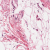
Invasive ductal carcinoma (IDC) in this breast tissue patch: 0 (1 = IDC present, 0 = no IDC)